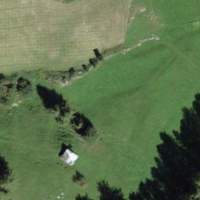
EUNIS habitat code: 26
Species observed at this site:
Silene dioica